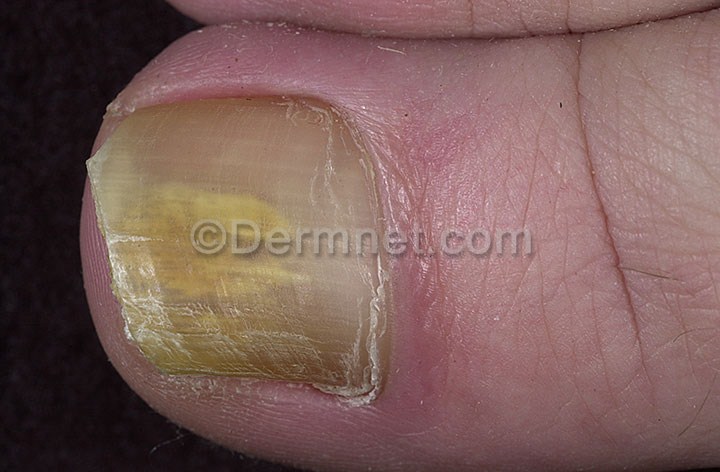
Disease: Nail Fungus and other Nail Disease